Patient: sex F, age 67
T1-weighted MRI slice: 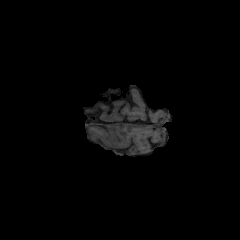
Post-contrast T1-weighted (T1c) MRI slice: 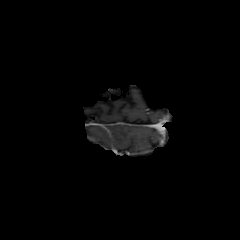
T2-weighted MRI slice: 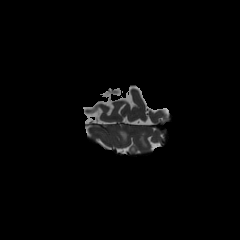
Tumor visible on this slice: yes
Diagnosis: Astrocytoma, IDH-mutant
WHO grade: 4